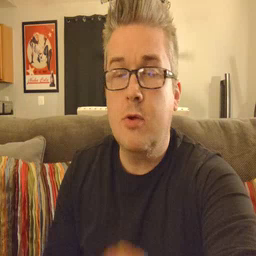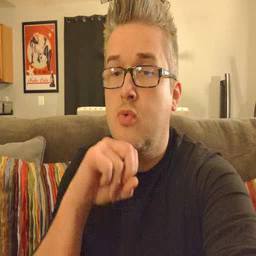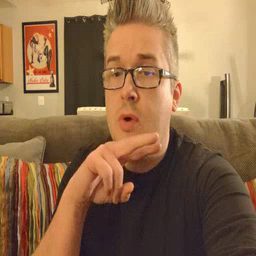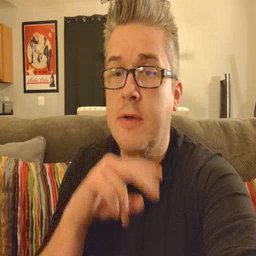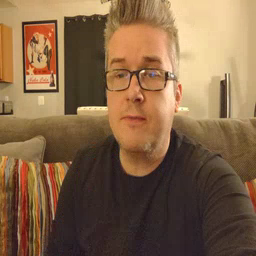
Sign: frog